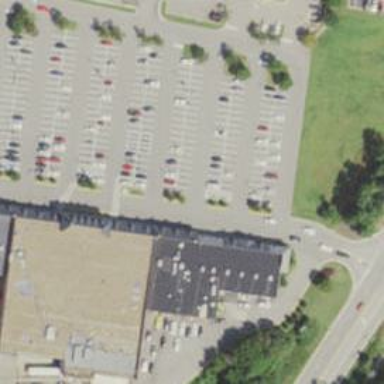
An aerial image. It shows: Commercial building.